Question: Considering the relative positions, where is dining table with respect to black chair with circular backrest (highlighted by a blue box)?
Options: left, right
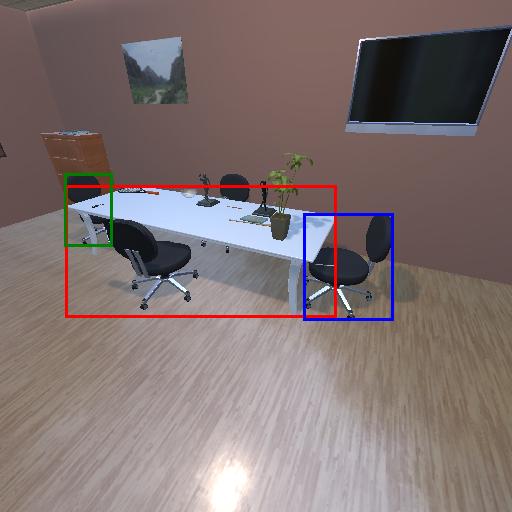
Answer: left